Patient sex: M
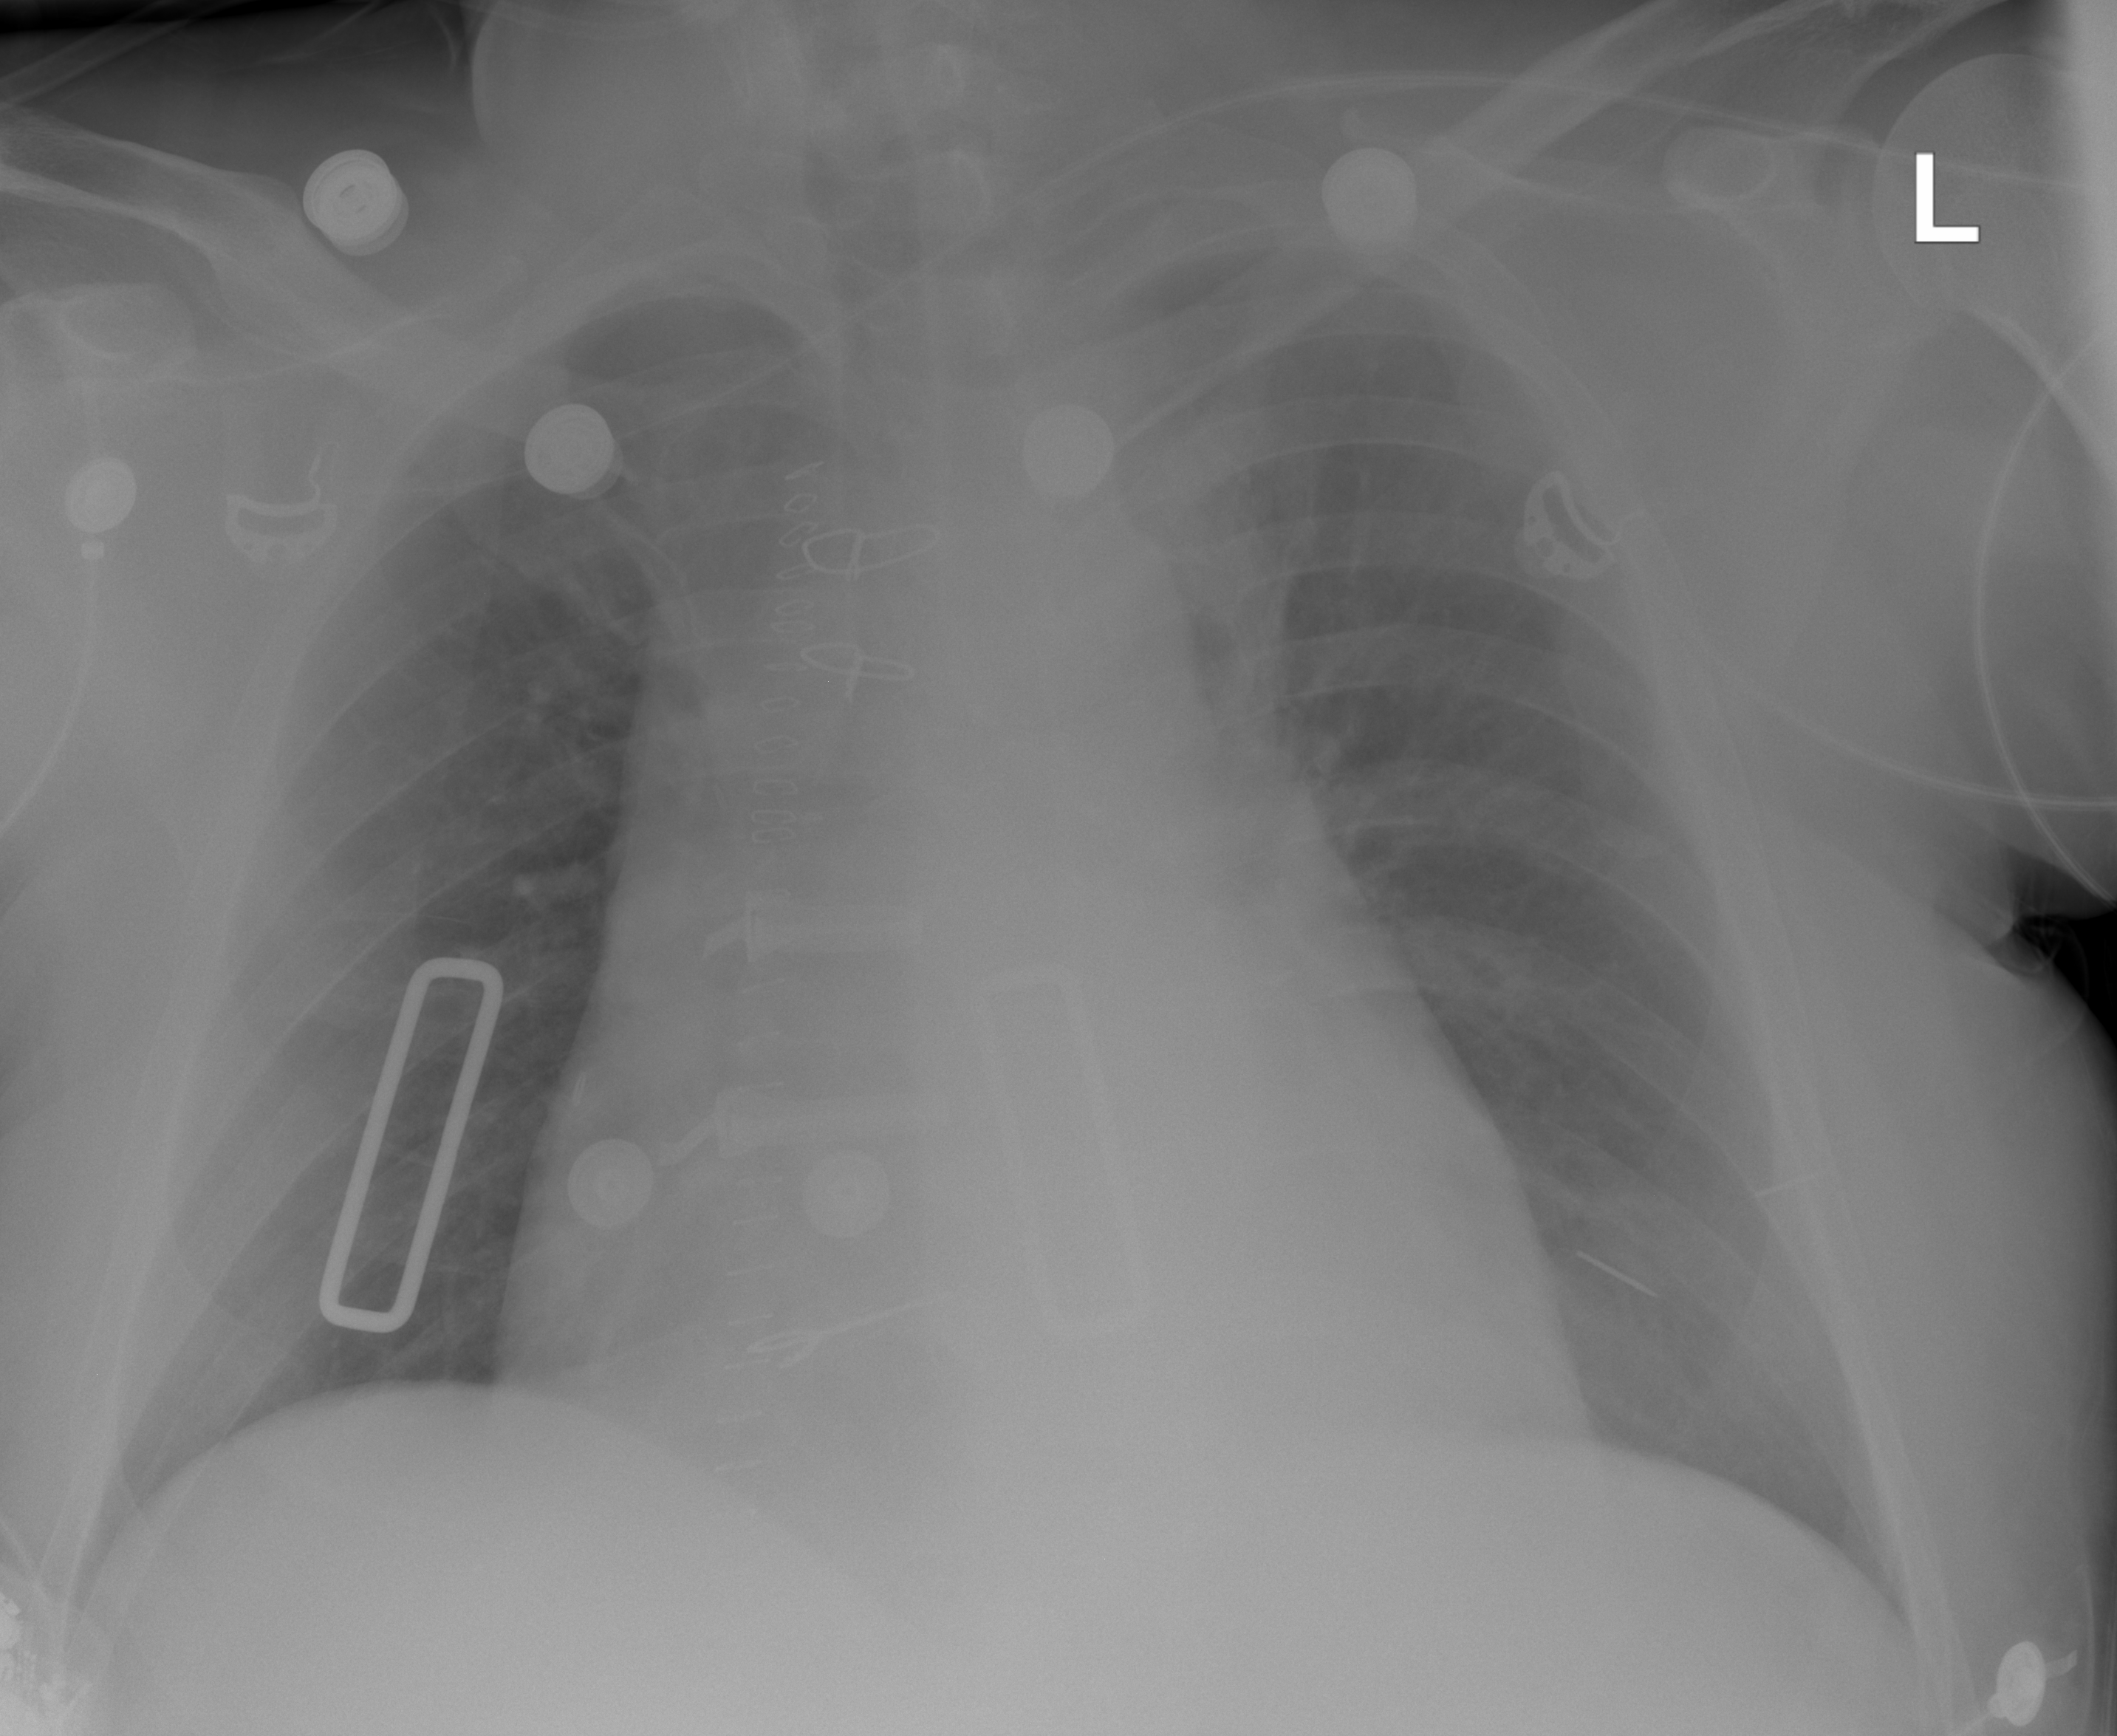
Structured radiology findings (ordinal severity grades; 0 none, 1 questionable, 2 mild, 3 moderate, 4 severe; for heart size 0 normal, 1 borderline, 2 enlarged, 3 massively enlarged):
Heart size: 2
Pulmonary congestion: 0
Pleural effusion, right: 0
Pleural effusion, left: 0
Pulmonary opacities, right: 0
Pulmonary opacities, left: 0
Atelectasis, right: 2
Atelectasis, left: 0